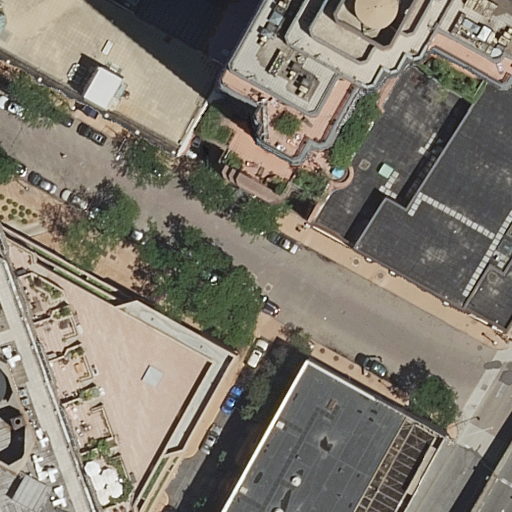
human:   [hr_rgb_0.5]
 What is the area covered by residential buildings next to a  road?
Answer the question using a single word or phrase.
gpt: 6134m2

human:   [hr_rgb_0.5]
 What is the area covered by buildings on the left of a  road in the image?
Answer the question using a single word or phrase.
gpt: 3217m2

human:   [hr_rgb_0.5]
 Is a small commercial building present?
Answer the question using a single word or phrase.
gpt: no

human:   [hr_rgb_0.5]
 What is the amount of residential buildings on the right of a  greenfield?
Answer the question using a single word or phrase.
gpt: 0

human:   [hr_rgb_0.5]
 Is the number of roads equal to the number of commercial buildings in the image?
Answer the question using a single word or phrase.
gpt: no

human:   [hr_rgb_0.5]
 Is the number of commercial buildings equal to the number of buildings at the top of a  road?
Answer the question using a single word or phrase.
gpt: no

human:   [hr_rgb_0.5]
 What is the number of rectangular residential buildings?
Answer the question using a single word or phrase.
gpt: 4

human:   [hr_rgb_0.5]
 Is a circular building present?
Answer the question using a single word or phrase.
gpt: no

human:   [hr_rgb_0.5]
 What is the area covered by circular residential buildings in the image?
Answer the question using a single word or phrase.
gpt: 0m2

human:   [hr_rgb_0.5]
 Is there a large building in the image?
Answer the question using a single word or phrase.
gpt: yes

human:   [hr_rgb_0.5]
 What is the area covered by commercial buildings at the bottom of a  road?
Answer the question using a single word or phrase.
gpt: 0m2

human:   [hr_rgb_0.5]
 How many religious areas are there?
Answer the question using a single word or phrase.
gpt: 0

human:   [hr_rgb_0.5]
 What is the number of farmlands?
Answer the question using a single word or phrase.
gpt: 0

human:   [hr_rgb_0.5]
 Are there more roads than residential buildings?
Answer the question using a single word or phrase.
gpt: no

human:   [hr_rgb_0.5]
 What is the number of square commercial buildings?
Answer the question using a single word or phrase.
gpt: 0

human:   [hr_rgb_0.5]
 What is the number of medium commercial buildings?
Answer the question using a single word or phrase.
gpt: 0

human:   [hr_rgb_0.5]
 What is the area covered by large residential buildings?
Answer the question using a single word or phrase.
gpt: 5864m2

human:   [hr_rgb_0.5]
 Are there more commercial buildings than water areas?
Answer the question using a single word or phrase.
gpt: no

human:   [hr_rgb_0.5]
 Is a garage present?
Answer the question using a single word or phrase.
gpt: no

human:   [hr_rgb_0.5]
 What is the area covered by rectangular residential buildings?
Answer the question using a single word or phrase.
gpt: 3217m2

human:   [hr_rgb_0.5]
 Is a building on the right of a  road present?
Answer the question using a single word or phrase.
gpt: yes

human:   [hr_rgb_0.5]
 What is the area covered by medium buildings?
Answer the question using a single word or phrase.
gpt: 201m2

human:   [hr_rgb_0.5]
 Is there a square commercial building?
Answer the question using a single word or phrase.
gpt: no

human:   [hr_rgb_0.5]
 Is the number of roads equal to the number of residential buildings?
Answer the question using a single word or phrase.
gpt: yes

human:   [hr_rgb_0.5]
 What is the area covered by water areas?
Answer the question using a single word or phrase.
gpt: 0m2

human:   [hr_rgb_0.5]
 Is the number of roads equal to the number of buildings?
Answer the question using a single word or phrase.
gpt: yes

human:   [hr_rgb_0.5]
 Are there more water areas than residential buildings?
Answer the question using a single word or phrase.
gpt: no

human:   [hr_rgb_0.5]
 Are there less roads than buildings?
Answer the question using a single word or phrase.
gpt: no

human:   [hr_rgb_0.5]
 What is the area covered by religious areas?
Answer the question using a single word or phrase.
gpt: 0m2

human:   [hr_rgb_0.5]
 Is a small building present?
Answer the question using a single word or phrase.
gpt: yes

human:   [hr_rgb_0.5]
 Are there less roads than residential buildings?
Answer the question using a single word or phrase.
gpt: no

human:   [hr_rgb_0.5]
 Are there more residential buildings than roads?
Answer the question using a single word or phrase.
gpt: no

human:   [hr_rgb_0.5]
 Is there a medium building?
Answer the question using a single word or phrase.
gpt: yes

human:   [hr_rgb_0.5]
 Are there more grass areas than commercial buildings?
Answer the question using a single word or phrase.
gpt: no

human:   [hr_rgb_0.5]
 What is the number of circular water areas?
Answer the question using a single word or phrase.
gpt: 0

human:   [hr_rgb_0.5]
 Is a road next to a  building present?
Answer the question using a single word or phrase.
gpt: yes